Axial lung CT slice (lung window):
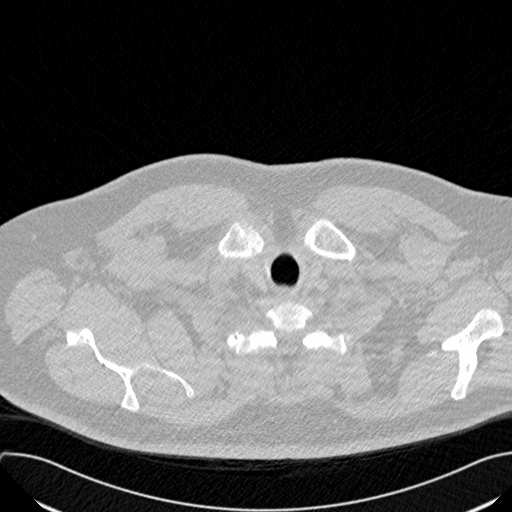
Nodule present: no